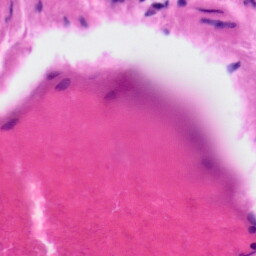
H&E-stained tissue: Tonsil